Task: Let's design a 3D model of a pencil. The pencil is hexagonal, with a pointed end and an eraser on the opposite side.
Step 161:
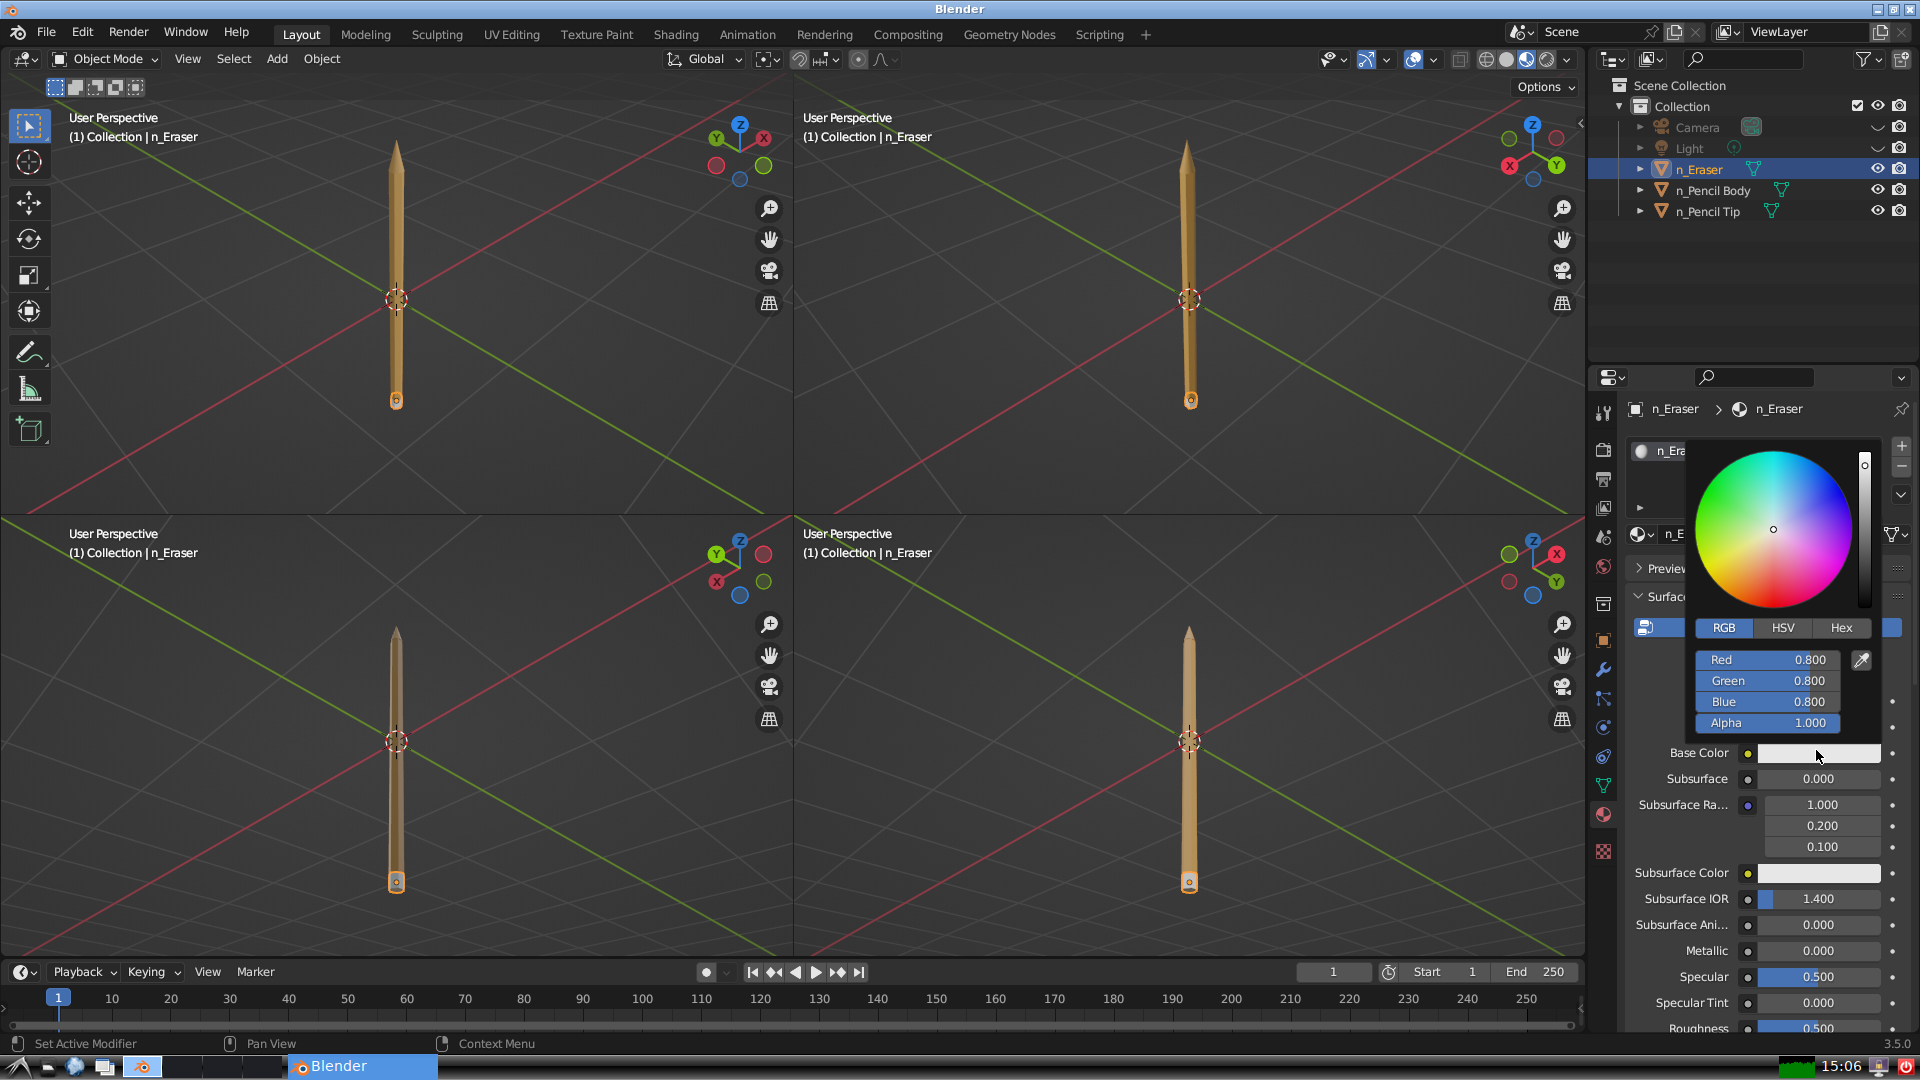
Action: {"mouse_move": [1725, 625]}